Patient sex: M
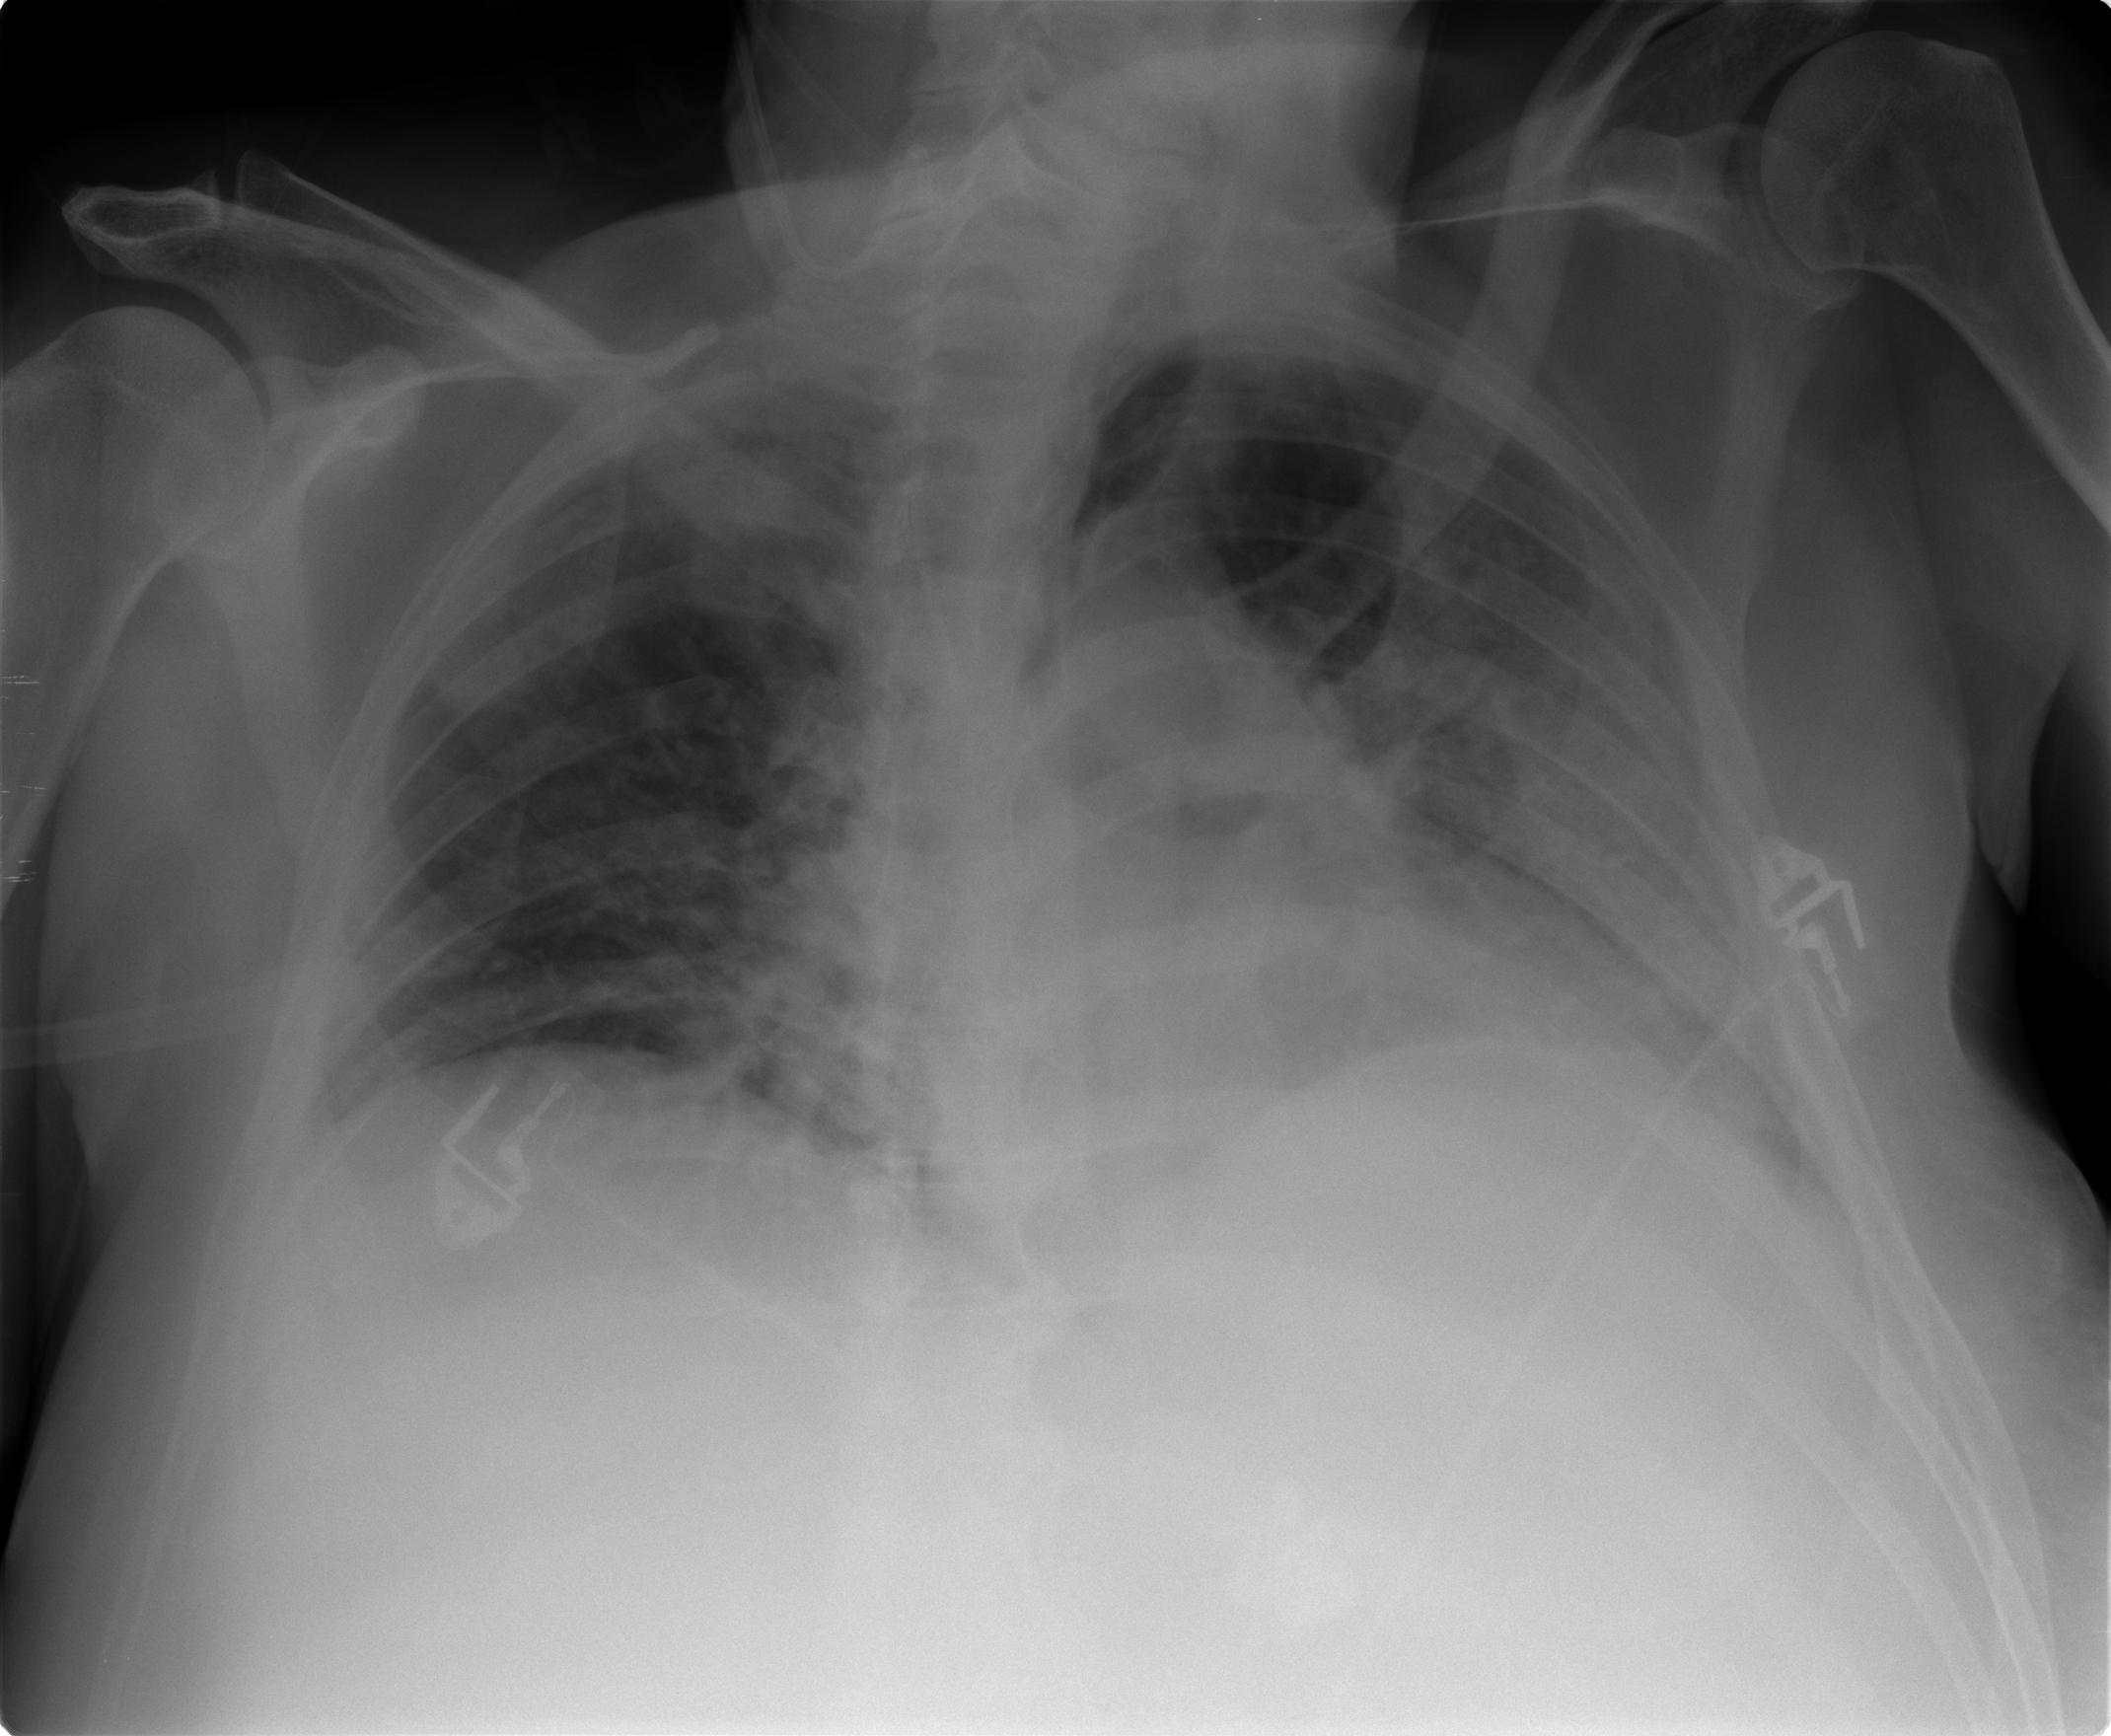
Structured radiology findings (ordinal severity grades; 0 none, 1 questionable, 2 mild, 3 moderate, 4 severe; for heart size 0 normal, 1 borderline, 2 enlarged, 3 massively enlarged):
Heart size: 1
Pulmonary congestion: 2
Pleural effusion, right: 0
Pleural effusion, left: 2
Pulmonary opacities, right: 0
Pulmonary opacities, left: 1
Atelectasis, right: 0
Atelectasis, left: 3